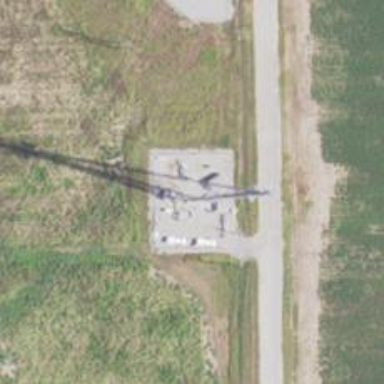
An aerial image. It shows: Communication mast tower.